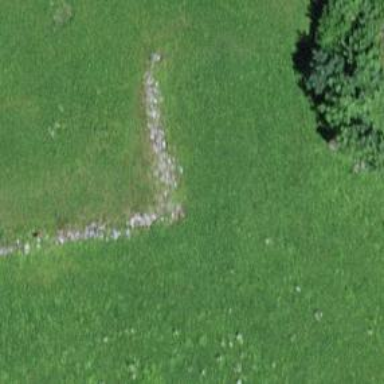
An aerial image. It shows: Dry stone wall barrier.